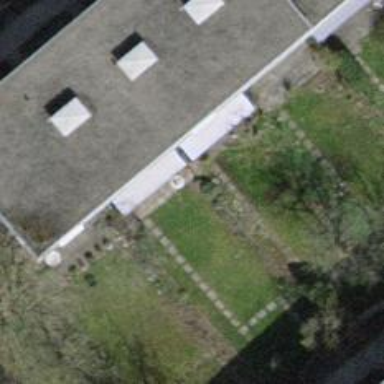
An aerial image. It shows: Flat-roofed terrace building.